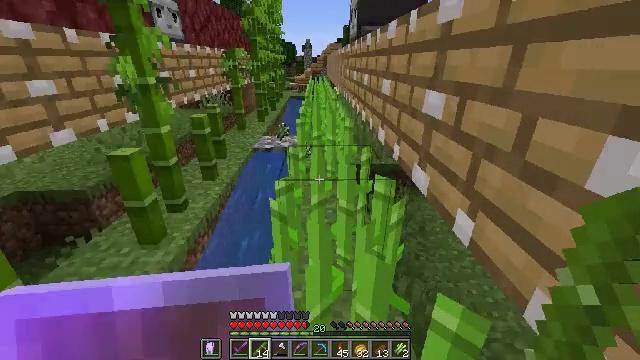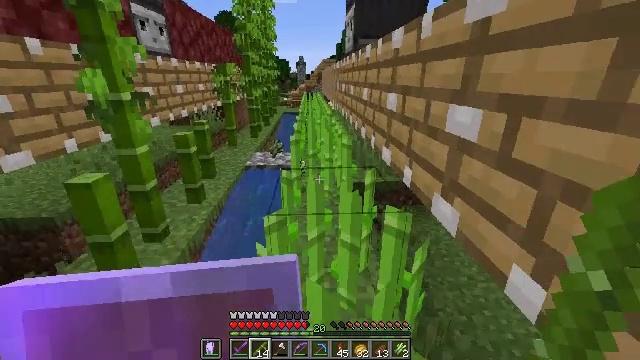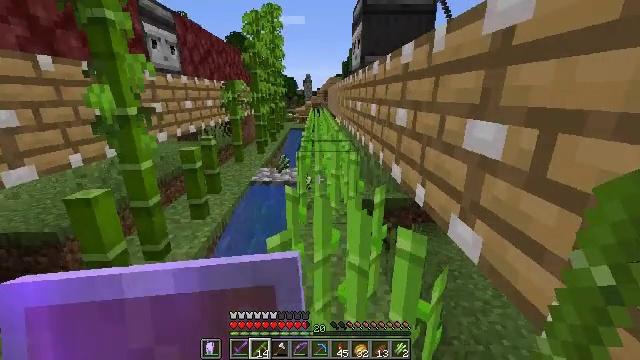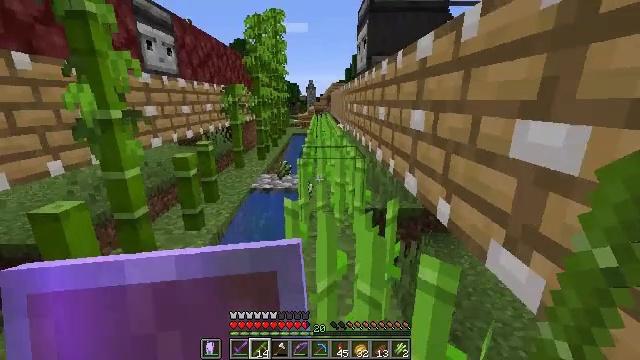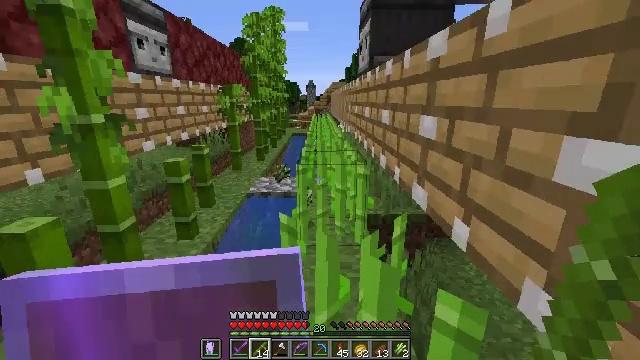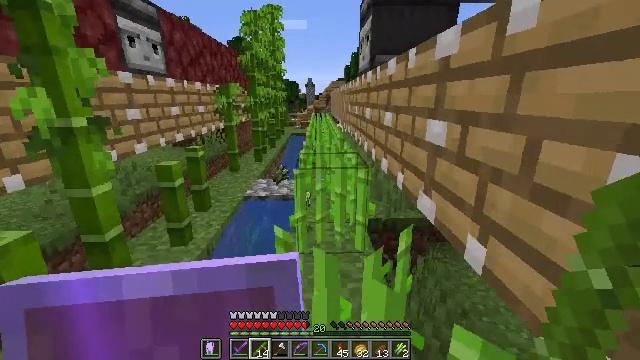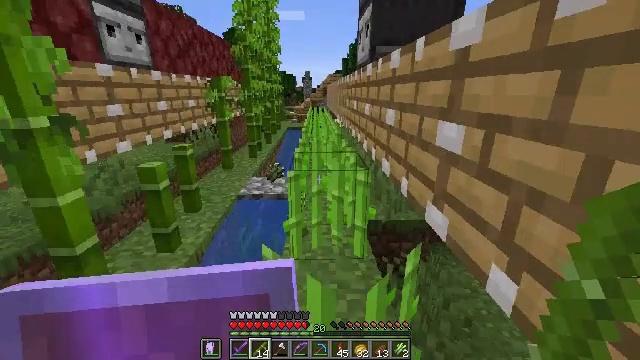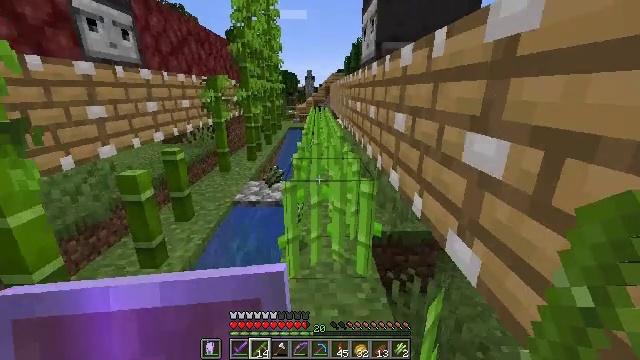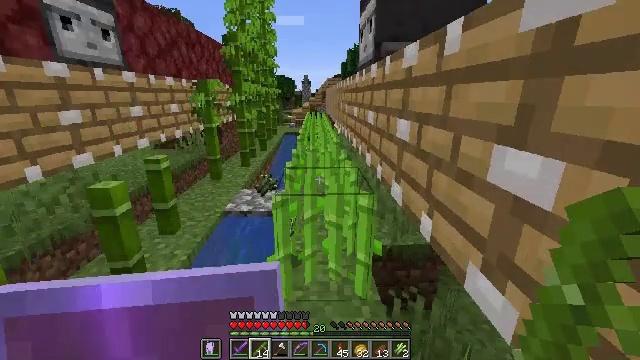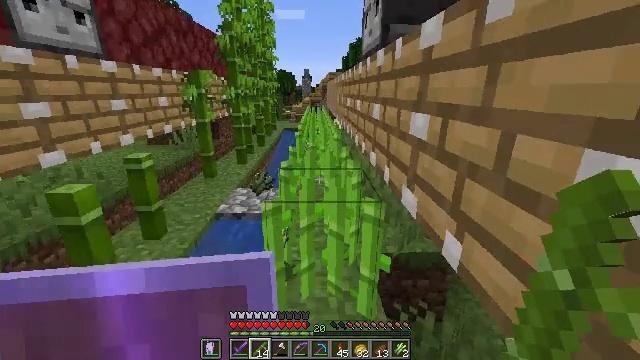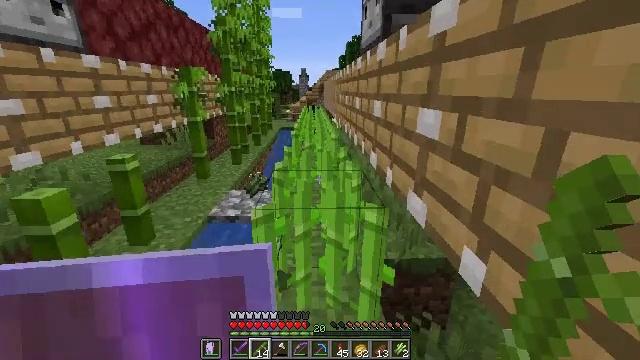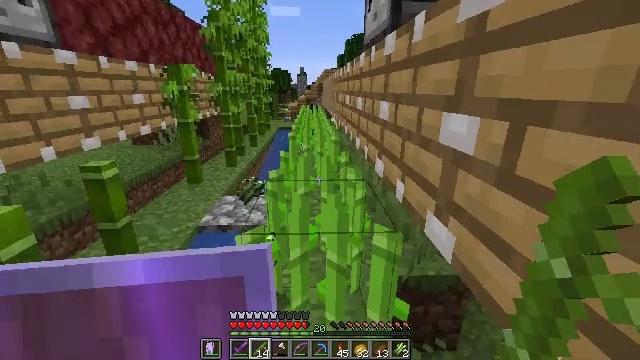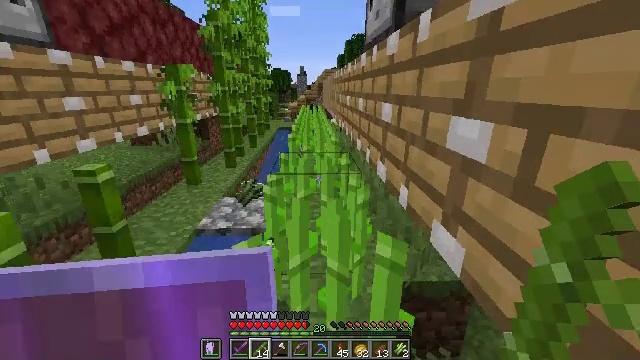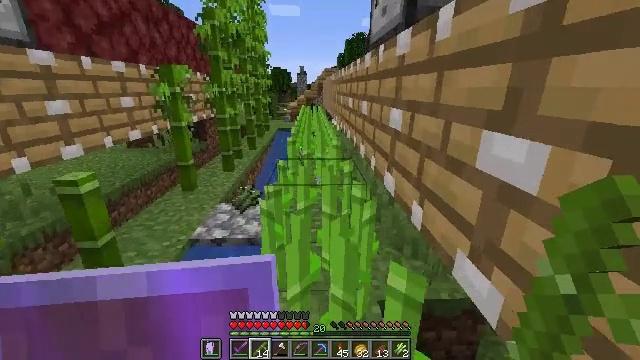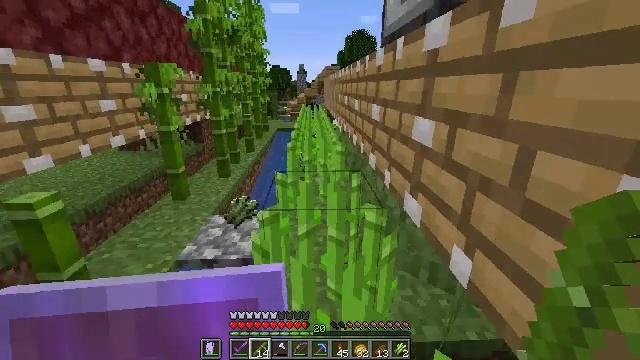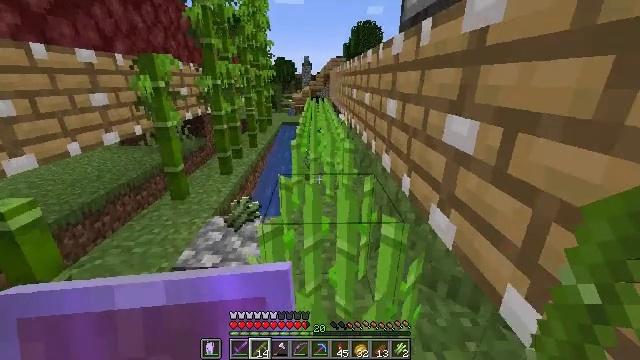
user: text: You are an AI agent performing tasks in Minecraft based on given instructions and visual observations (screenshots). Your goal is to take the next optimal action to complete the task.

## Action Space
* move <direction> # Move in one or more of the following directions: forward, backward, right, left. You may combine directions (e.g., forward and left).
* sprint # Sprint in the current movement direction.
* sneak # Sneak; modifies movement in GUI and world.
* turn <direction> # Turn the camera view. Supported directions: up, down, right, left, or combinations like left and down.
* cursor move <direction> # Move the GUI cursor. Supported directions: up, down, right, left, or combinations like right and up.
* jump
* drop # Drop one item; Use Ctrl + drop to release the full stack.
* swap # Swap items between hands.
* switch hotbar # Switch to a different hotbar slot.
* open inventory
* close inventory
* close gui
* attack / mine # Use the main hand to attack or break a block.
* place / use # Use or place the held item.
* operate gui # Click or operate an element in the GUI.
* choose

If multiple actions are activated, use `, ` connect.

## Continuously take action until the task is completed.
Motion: motion action
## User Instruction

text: Drop a bamboo.
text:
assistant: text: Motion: move forward, turn right and up
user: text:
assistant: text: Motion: move forward, turn left and up
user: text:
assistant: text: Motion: move forward, turn up
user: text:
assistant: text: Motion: move forward
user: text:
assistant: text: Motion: move forward
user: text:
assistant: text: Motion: move forward, turn down
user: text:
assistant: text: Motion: move forward
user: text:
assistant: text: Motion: move forward
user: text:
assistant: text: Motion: move forward, turn down
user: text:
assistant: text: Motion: move forward
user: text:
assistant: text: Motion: move forward
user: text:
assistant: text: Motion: move forward
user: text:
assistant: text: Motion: move forward
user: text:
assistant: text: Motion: move forward
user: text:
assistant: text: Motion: move forward, turn left and down
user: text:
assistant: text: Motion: move forward, turn left and down
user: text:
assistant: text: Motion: move forward, turn left and down
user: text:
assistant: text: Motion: move forward, turn left and down
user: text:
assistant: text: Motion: move forward
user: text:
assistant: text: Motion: move forward
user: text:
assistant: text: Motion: move forward
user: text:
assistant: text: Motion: move forward and move left
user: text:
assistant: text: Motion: move forward and move left
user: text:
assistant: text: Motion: move forward and move left
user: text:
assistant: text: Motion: move forward
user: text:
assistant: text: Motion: no_op
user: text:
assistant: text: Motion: no_op
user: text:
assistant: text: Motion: no_op
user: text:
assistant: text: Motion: turn right
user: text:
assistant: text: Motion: turn right